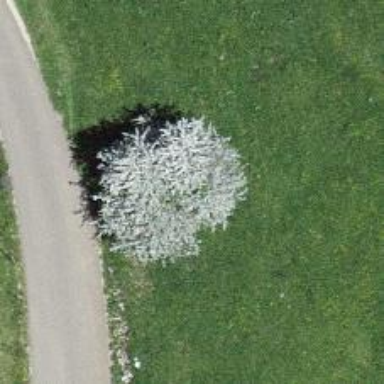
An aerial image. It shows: Beautiful tree in nature.